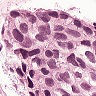
Metastatic tissue present: yes